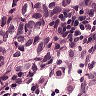
Metastatic tissue present: yes